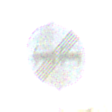
Verkehrszeichen: EndeUeberholverbot
Umgebung: Outdoor, Nature
Tageszeit: SunriseSunset
Wetter: PartlyCloudy
Licht: Natural
Jahreszeit: NotSpecified
Kontrast: LowContrast